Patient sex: F
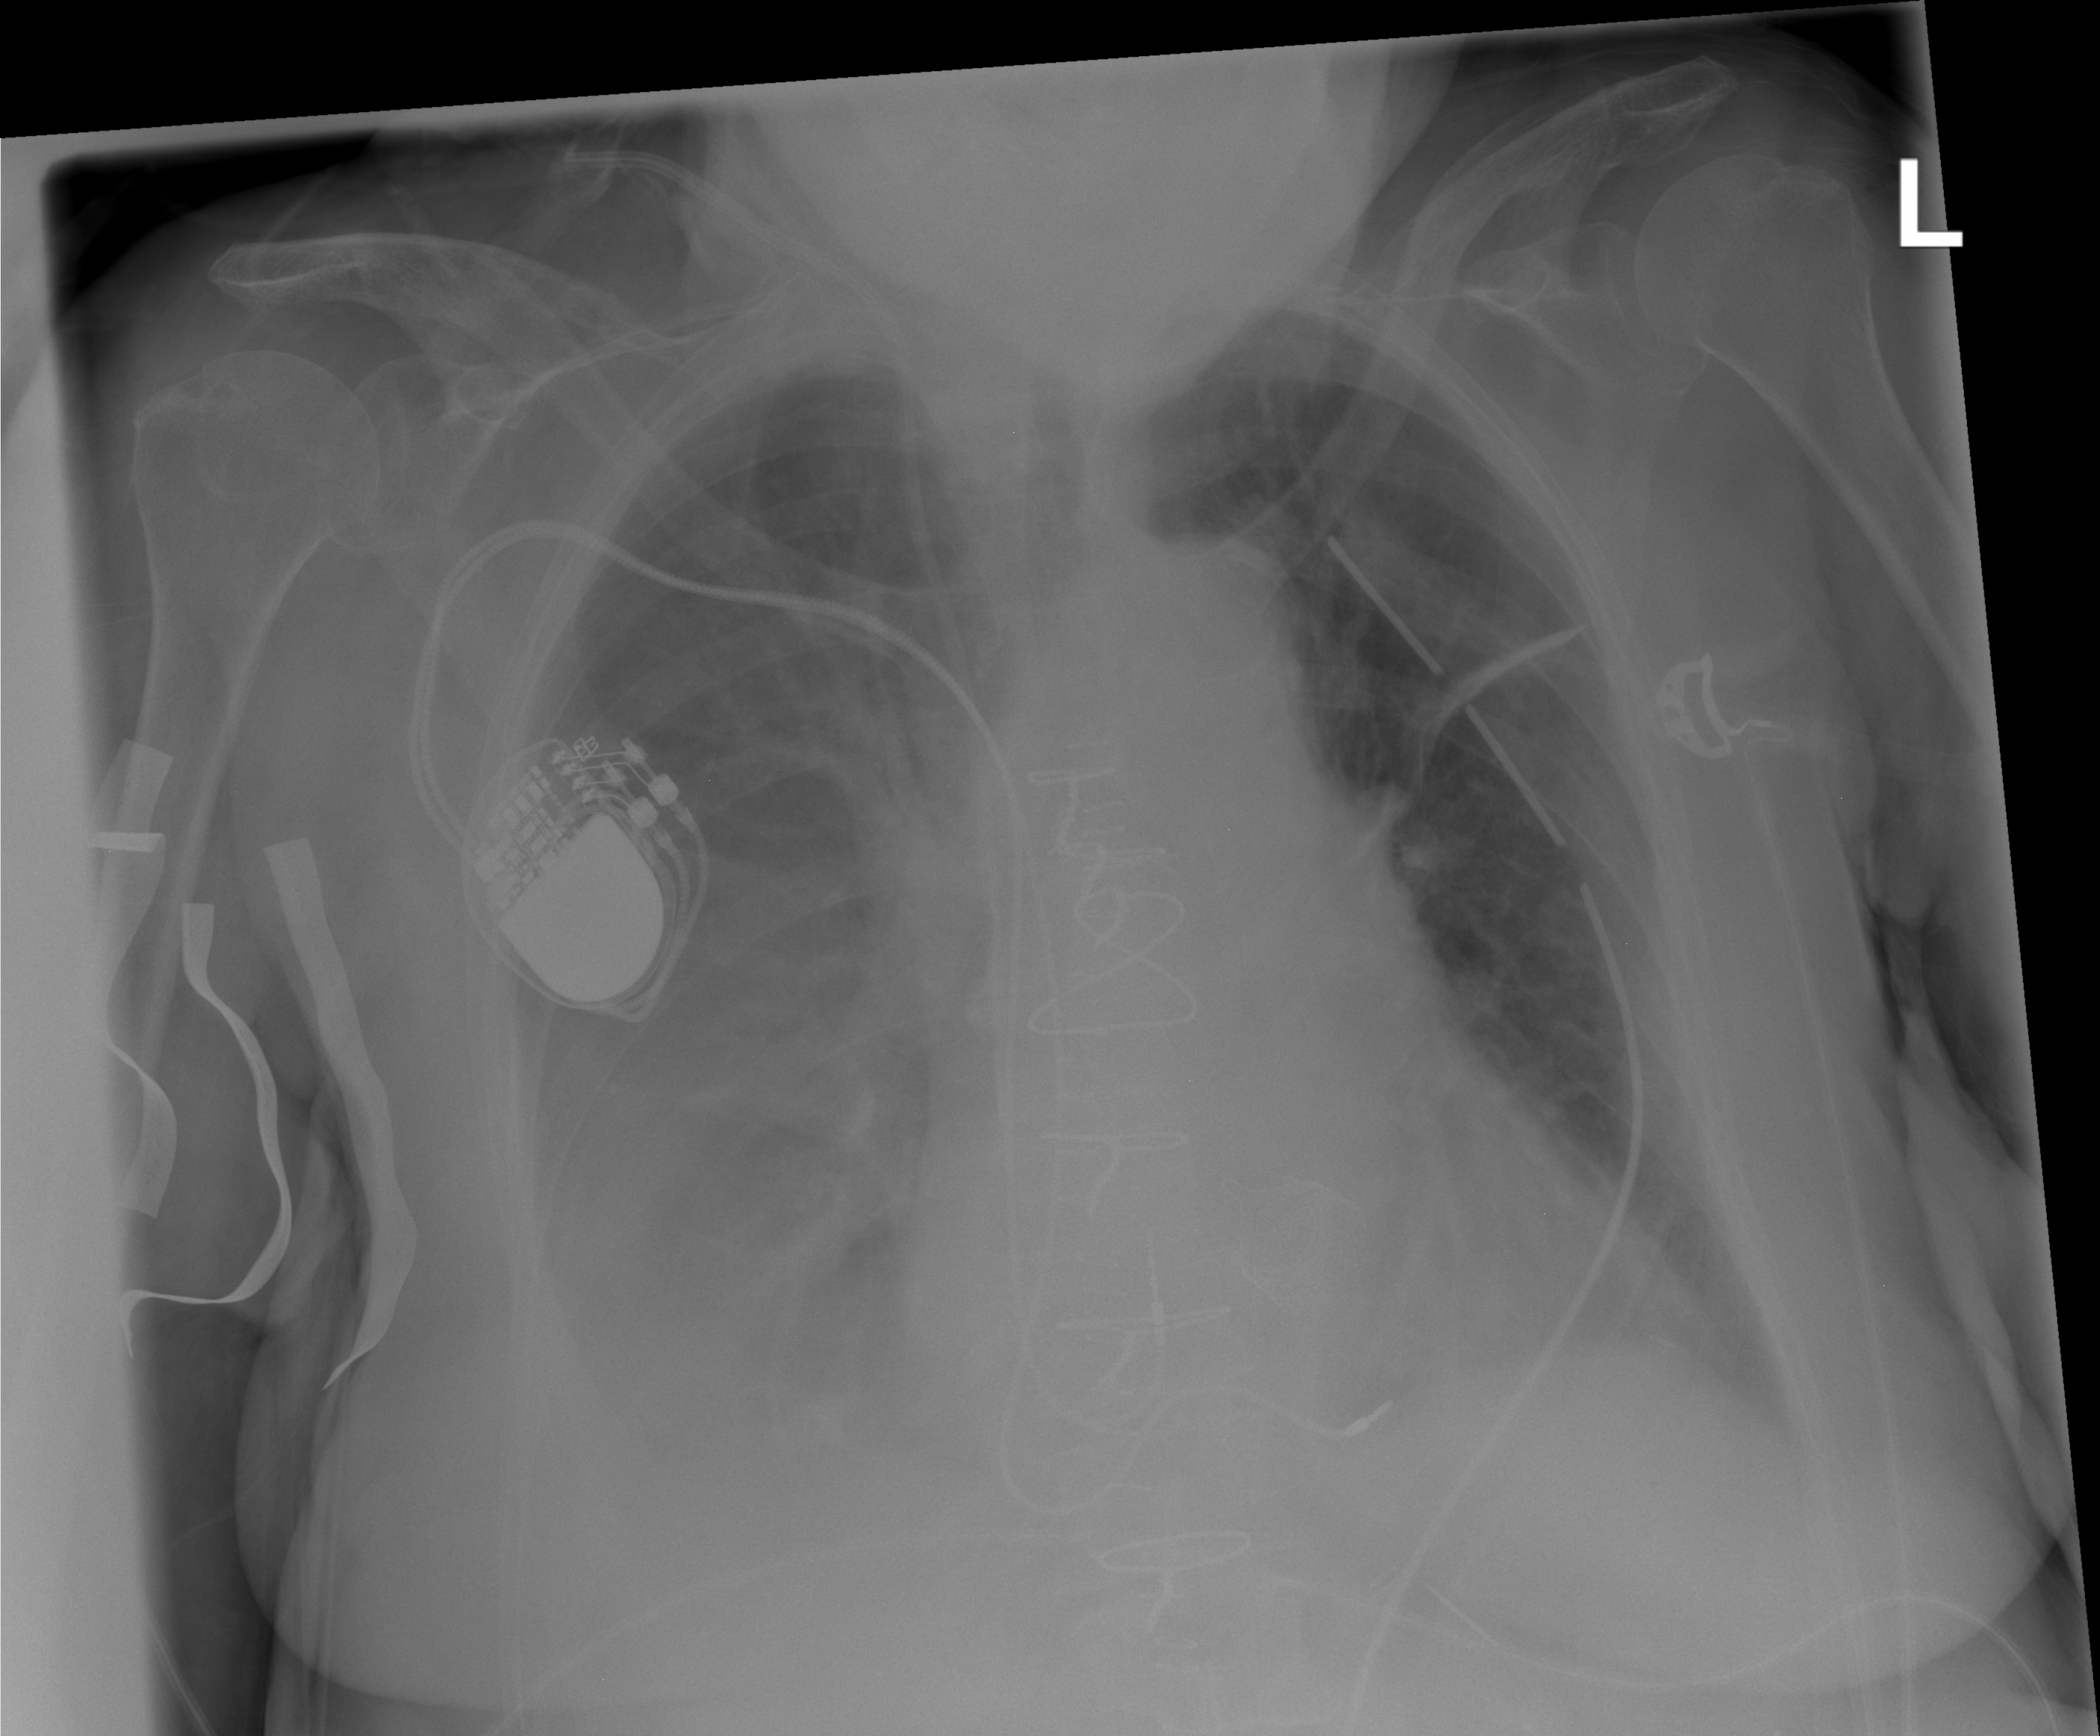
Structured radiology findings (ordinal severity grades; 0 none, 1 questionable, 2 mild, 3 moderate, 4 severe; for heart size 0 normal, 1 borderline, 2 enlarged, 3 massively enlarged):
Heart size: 2
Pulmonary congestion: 2
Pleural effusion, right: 3
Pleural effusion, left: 0
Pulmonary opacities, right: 0
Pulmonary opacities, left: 0
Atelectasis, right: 3
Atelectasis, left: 0